Question: I have a saliency map which indicates which part of an image is the most salient. I've been trying to extract this salient part of the image from the original. Right now I'm doing:
'''
img_thresholded=img.*repmat(saliency_map >= prctile(saliency_map(:),75),[1 1 size(img,3)]);
'''
what this code achieves is:
As you can see, the salient image extracted has a lot of black in the background, which is expecte, since the code above converts any non salient part to 0. My question is, how else can I do it so that I only get the salient image and no black backgrounds?
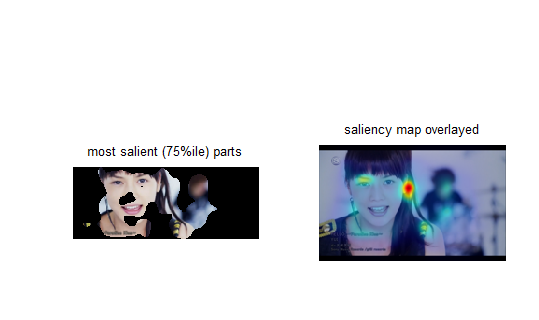
Answer: You already have what you need,
What is your next step? And I'll tell you what to do with the black background.